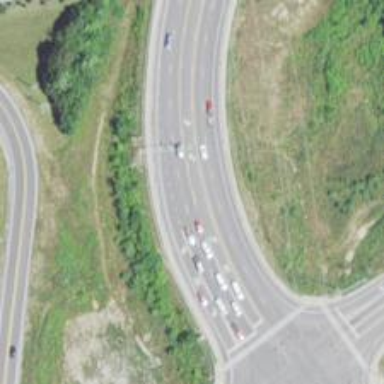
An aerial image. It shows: This image shows trunk highway that functions as expressway.